Question: I need the user to choose either choice on the decision box before they go for next page. Right now the problem is if the user click close "X" on popup box, they can proceed for next page without choosing the choice. How can i do validate from here? Any help would be appreciated. Thanks

## Javascript Code
'''
var winConfirm = null;
function showConfirm() {
var windowWidth = 250;
var windowHeight = 100;
var locX = (screen.width - 150 - windowWidth) / 2;
var locY = (screen.height - 50 - windowHeight) / 2;
var windowFeatures = "width=" + windowWidth + ",height=" + windowHeight + ",screenX=" + locX + ",screenY=" + locY + ",left=" + locX + ",top=" + locY;
if ((winConfirm != null) && !winConfirm.closed) {
winConfirm.close();
}
winConfirm = open("menubar = no", "winConfirm", windowFeatures);
var theHTML = '' + '<BODY BGCOLOR="#DDDDDD">' +
'<CENTER><B><font face="Verdana, Arial, Helvetica, sans-serif" size="2" color="#FF0000">' + 'Please choose ?' + '</B></CENTER><FORM NAME="buttonForm"><BR/>
<TABLE BORDER="0" WIDTH="100%" CELLPADDING="0" CELLSPACING="0">
<TR>
<TD width="40" ALIGN="CENTER"> &nbsp;</TD>
<TD>' + '<INPUT TYPE="button" NAME="buttonname" VALUE="YES" STYLE="WIDTH:60;HEIGHT:30;FONT-WEIGHT:BOLD;" ONCLICK="self.close();opener.buttonClicked(0);">' + '&nbsp;' + '</TD>
<TD ALIGN="CENTER"><INPUT TYPE="button" NAME="buttonname" VALUE="NO" STYLE="WIDTH:60;HEIGHT:30;FONT-WEIGHT:BOLD;" ONCLICK="self.close();opener.buttonClicked(1);">' + '</TD>
<TD WIDTH="40"> &nbsp; </TD>
</TR></TABLE></FORM></BODY>';
winConfirm.document.writeln(theHTML);
}
function buttonClicked(buttonChoice) {
var CONTACT_ID = "<%=CONTACT_ID%>";
switch (buttonChoice) {
case 0:
winConfirm.close();
break;
case 1:
popupWindow('/eascb/common/search/pop_contact_update_0.jsp');
break;
default:
popupWindow('pop_covernote_add_0.jsp');
}
}
'''
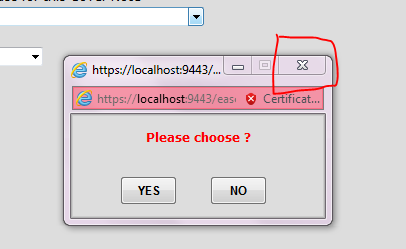
Answer: You can't remove the window options, BUT you can create your own pop up box in your page using JavaScript. Just have Javascript generate a DOM with two clickable buttons. Besides, that way you have complete control over the aesthetic as well.
I'm on mobile right now, but I'll write you an example tomorrow morning if no one else beats me to it.
EDIT - Adding example
Instead of having javascript generate them I just used html and css classes, but it should still display what I was trying to get at. If you don't have access to the html or css I could help you write some javascript that does actually generate the DOM.
<URL>
'''
<div id="clickMe" onClick="clickMe()">Click Me!</div>
<div id="modal" class="hideModal">
<p>Please select Yes or No</p>
<div id="buttonYes" class="button" onClick="selected(this.id)">YES</div>
<div id="buttonNo" class="button" onClick="selected(this.id)">NO</div>
</div>
<script>
function clickMe() {
document.getElementById('modal').className = "";
}
function selected(clicked_id) {
var selectedOpt = clicked_id;
if (selectedOpt == 'buttonYes') {
alert('Yes Clicked');
}
else {
alert('No Clicked');
}
}
</script>
'''